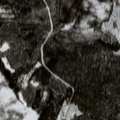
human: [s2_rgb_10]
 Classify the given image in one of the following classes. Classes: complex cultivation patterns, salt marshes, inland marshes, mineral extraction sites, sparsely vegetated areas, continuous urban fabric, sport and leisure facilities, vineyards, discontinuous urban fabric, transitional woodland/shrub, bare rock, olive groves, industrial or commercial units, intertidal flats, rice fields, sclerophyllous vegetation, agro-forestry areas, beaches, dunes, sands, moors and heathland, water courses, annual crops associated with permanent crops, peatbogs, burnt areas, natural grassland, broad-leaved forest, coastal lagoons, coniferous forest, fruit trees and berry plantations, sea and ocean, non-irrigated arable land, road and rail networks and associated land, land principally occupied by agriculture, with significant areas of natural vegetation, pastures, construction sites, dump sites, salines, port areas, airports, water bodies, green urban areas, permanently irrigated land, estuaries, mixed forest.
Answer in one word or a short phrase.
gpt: coniferous forest, transitional woodland/shrub